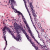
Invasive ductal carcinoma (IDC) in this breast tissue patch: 0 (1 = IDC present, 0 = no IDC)